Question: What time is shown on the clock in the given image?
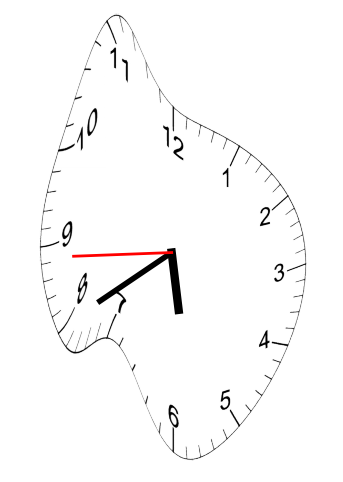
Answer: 05:39:44